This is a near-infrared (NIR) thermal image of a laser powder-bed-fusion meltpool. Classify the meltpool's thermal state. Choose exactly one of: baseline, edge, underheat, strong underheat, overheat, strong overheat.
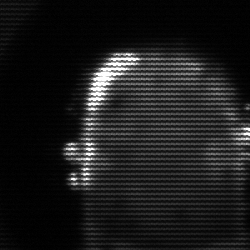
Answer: baseline